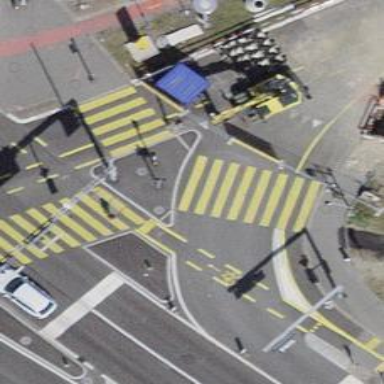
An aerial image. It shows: Crossing with traffic signals.